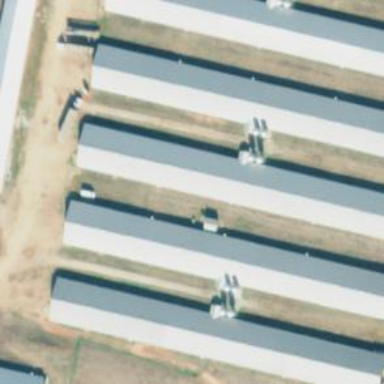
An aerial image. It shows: Poultry house.